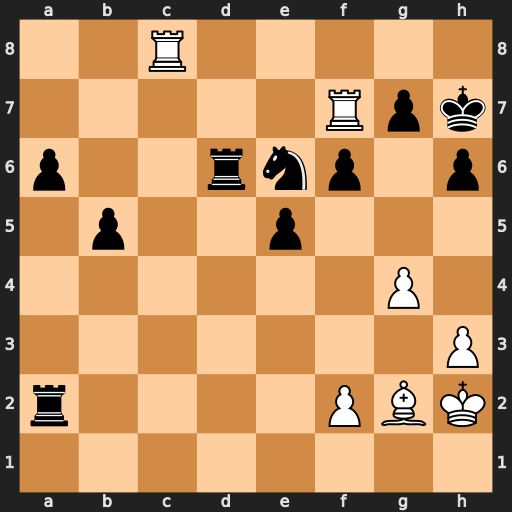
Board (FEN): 2R5/5Rpk/p2rnp1p/1p2p3/6P1/7P/r4PBK/8
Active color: w
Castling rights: -
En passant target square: -
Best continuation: Be4+ f5 Bxf5#